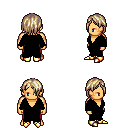
a pixel art fantasy rpg character, male body template, human, tanned skin, black robe, red pants, white blonde bangs hairstyle, gold boots, four views (front, back, left, right), 2x2 character sprite sheet, small pixel art, hard edges, no anti-aliasing